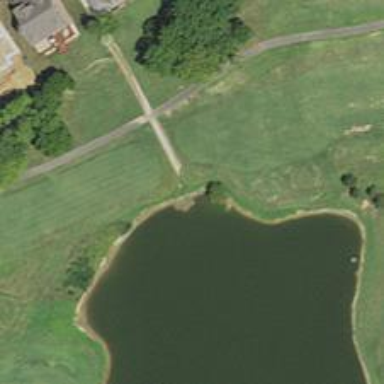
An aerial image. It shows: Water hazard on golf course. The hazard is natural water feature.